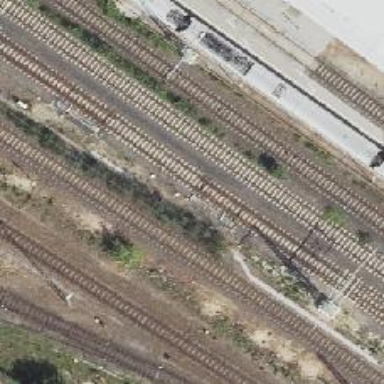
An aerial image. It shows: Railway switch with the turnout on the left side.